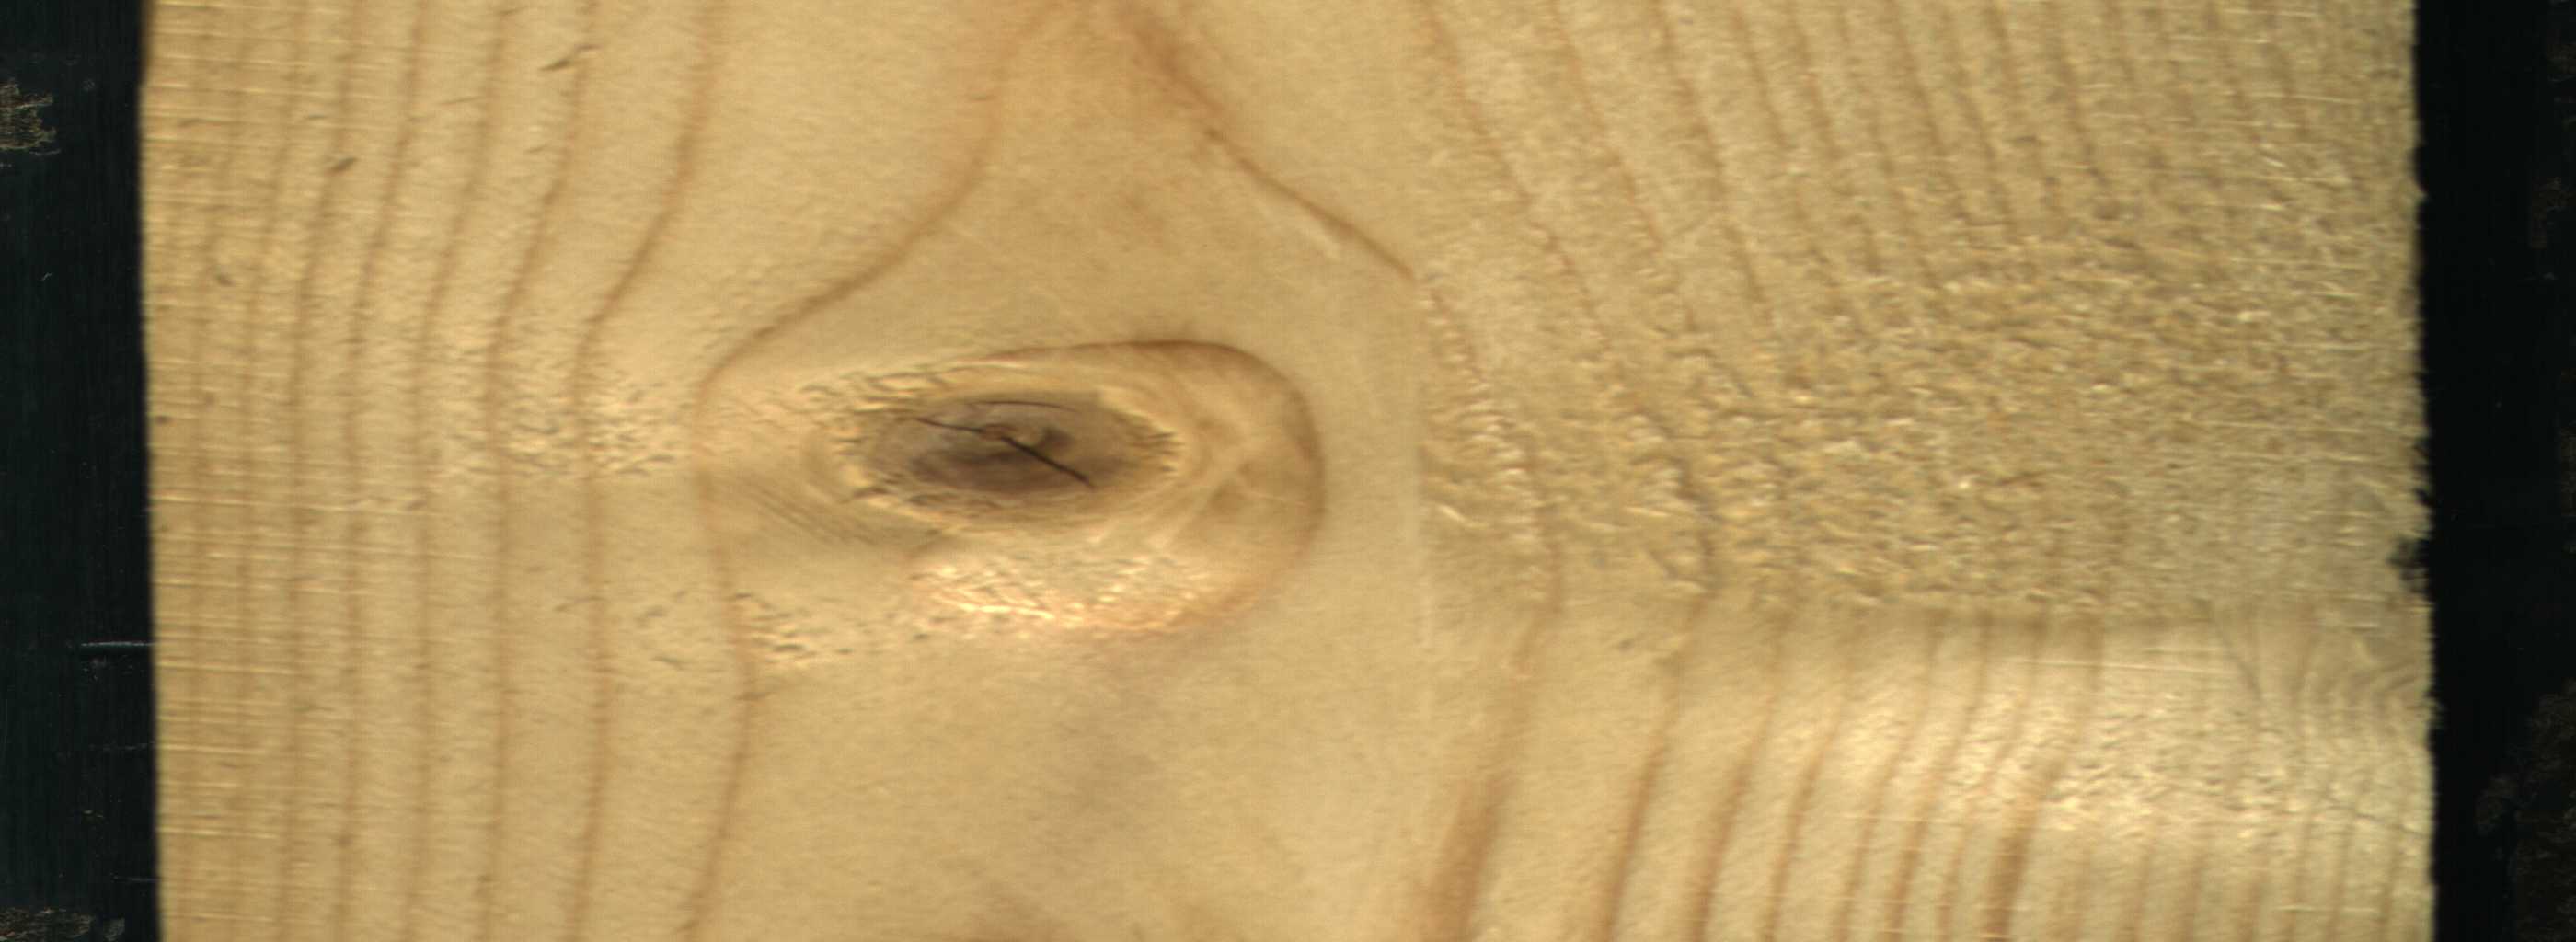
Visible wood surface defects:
knot_with_crack